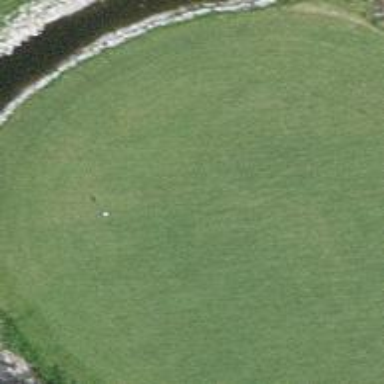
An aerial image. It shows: Lush grassy golf green.